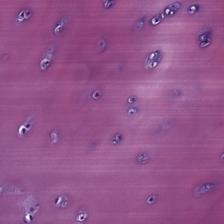
Label: Non-Tumor